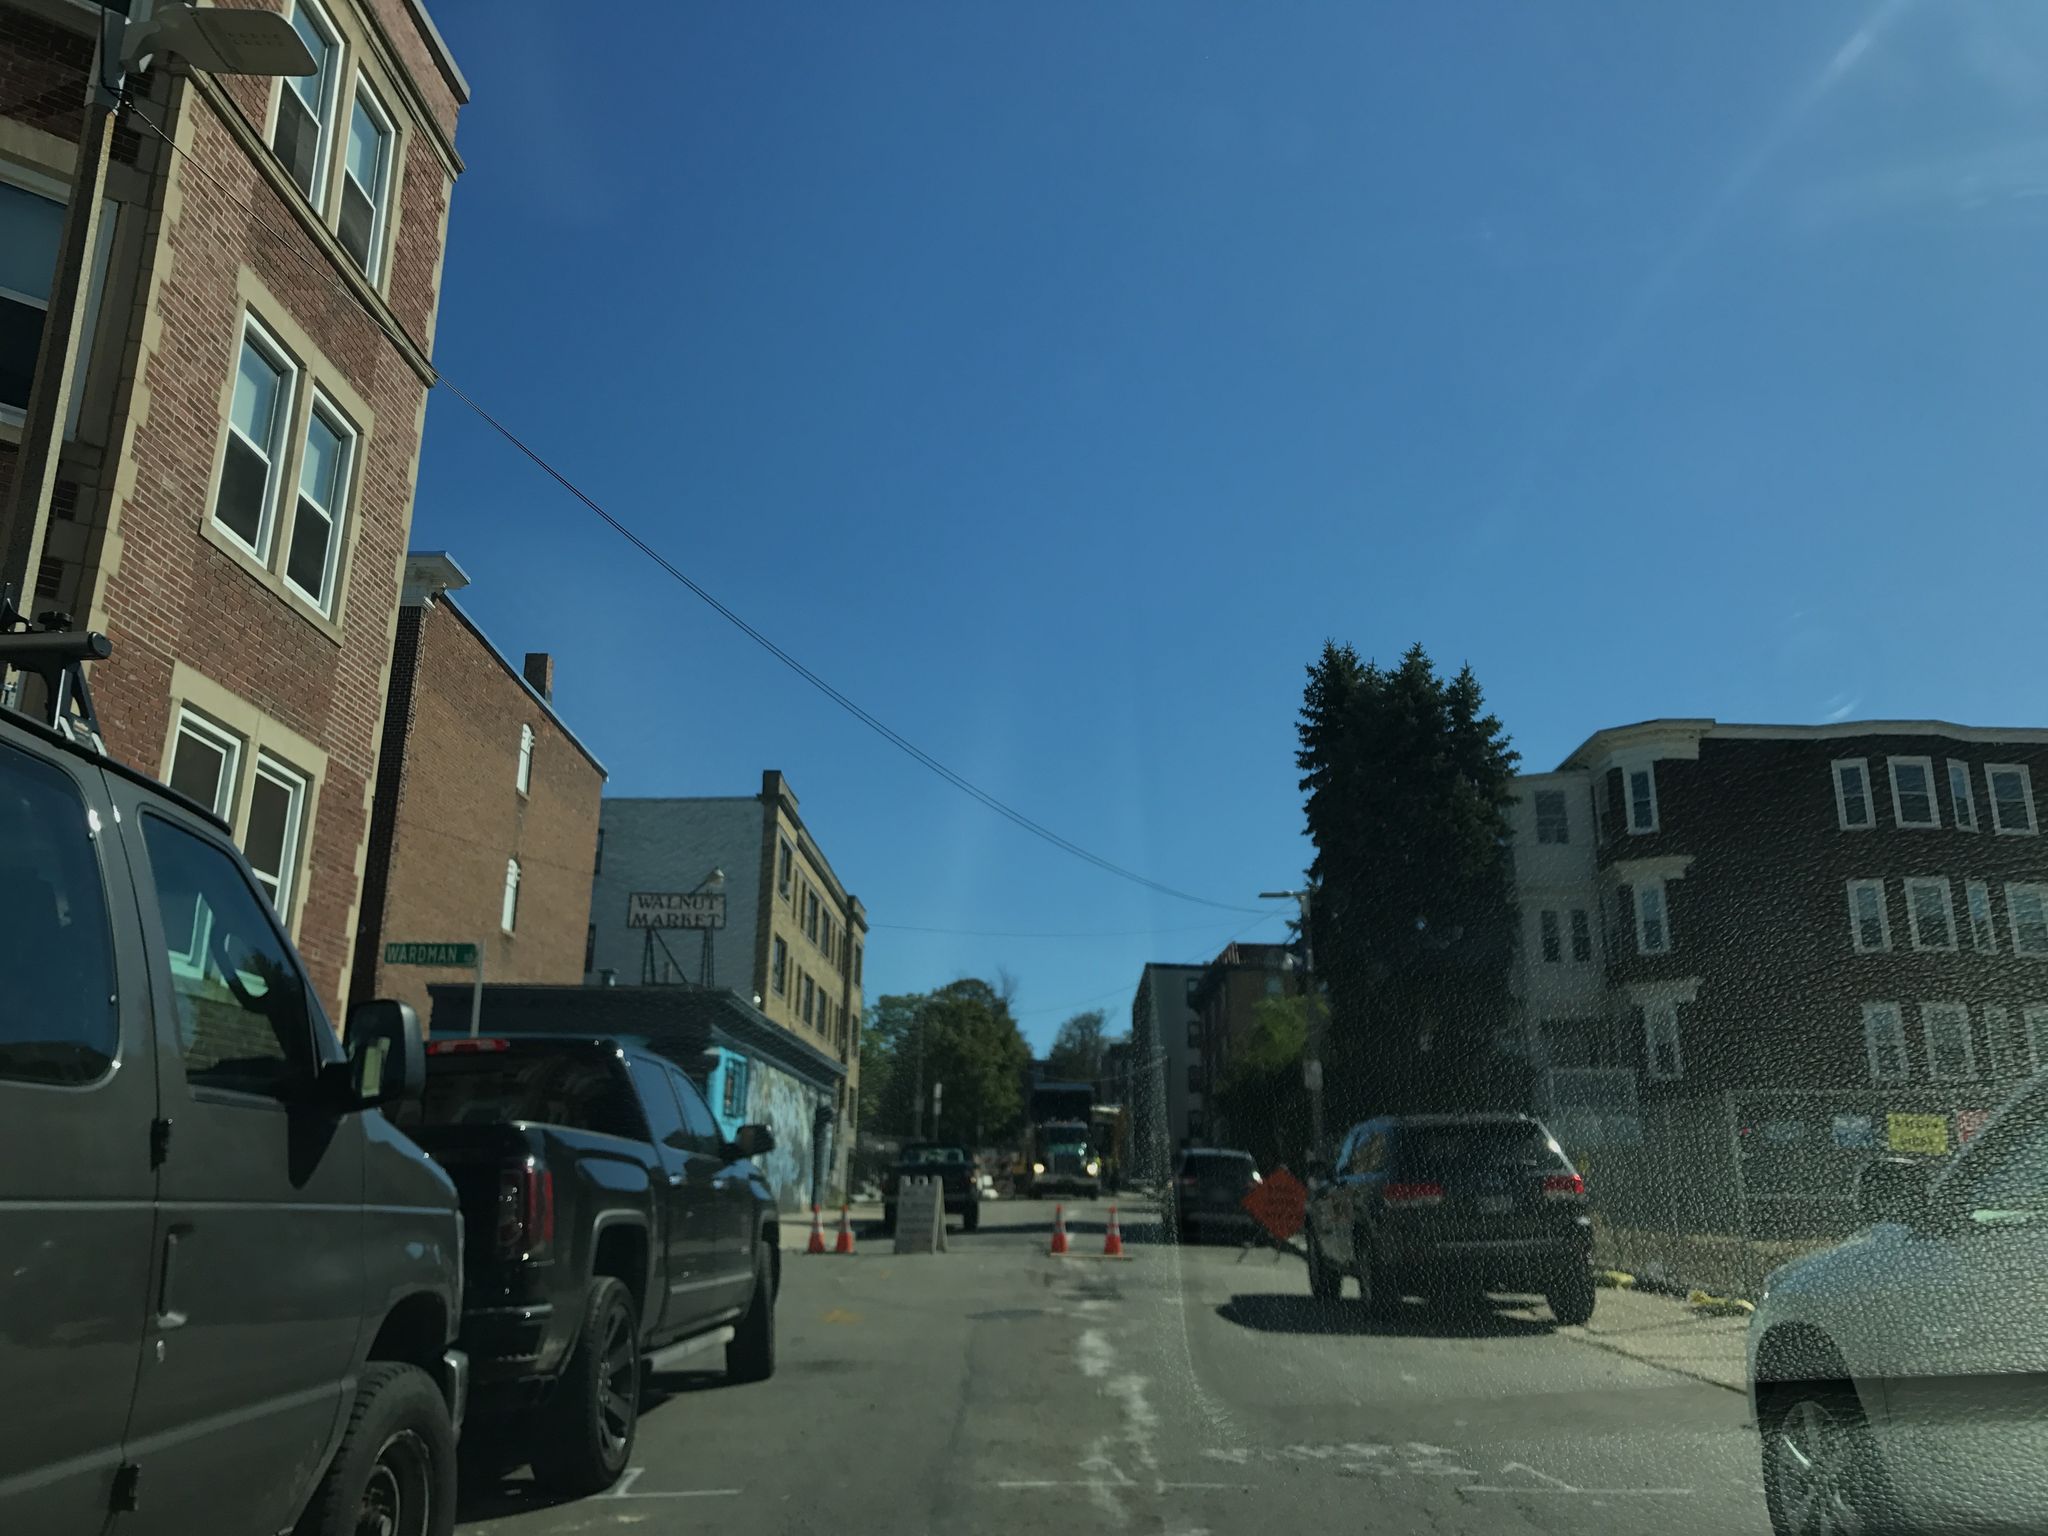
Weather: clear
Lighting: day
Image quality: good
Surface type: driving surface
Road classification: residential
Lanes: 1
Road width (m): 12.2
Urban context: urban centre
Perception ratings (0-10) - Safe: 4.29, Lively: 4.1, Beautiful: 1.06, Boring: 2.81, Depressing: 5.87, Wealthy: 3.1